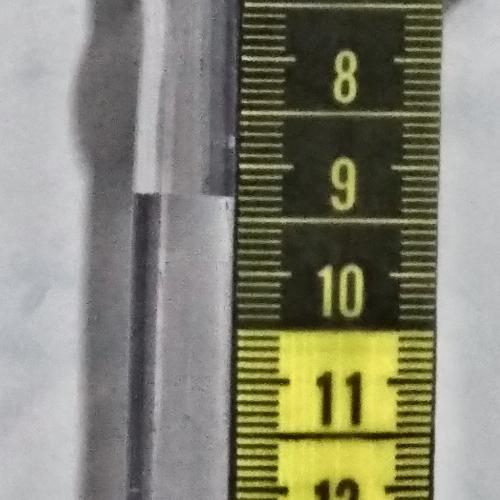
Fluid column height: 9.3 cm